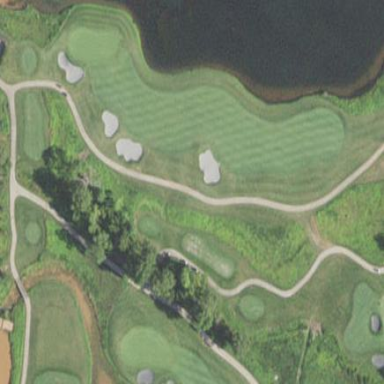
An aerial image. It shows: Area of rough grass used for golf.